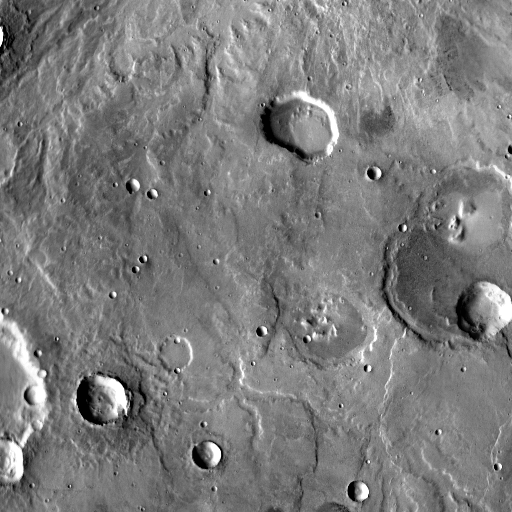
Crater classes present: Background, Other, Layered, Buried